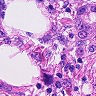
Metastatic tissue present: yes